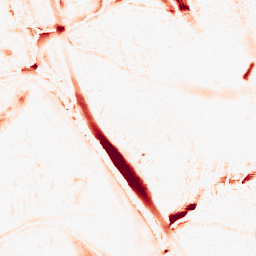
Category: morphological
Decomposition family: morphological_ellipse
Decomposition parameters: operation: opening
width: 20
height: 30
Upsampling method: sinc_hamming
Upsampling parameters: scale: 4
kernel_size: 16
Upsampling scale: 4